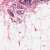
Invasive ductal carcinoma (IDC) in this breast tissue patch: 0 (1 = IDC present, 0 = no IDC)